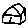
Label: house